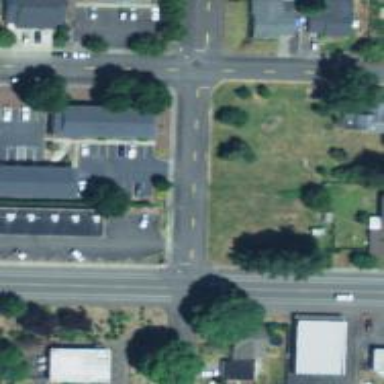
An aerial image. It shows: Tertiary road with sidewalk on the left.